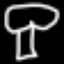
Label: mushroom